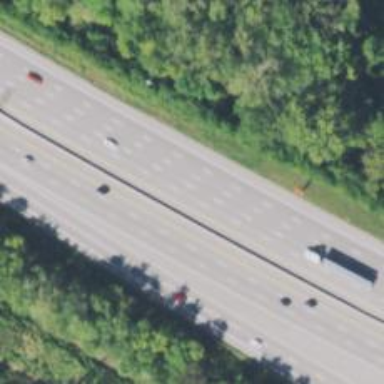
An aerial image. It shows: Motorway with embankment.